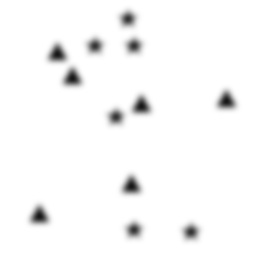
Squares: 0
Triangles: 6
Stars: 6
Total shapes: 12